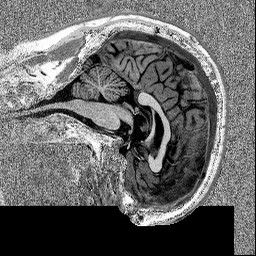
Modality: MP2RAGE
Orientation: sagittal
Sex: male